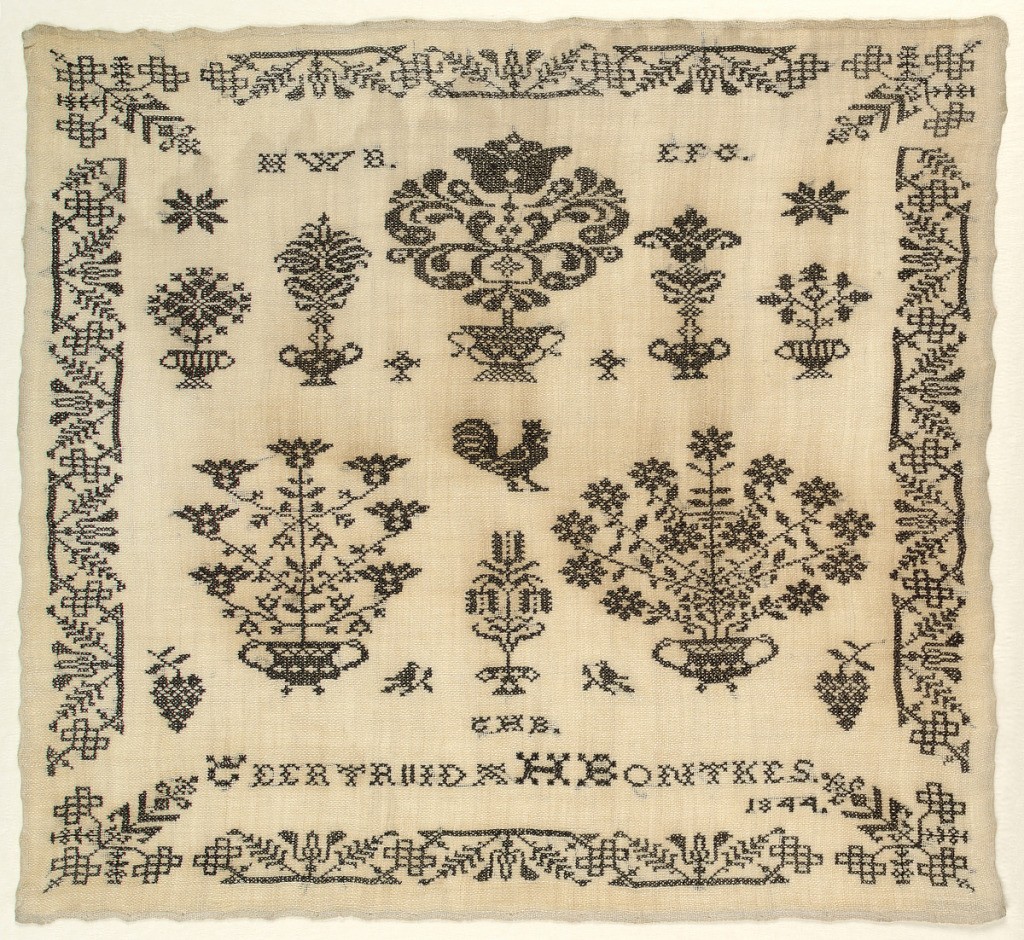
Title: Sampler
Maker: Geertruida H. Bontkes
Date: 1844
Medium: silk embroidery on cotton foundation Technique: embroidered in cross stitch on plain weave foundation
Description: Motifs of flowering urns with a rooster in the middle with an elaborate border and corners.  All black on natural ground.